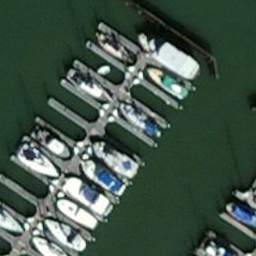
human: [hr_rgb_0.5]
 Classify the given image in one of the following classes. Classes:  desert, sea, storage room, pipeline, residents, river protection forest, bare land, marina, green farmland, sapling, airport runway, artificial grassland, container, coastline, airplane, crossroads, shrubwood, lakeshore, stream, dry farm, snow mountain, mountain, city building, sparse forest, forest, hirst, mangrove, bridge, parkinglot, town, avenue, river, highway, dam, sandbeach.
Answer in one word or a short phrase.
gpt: marina